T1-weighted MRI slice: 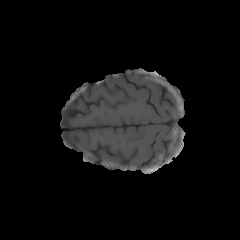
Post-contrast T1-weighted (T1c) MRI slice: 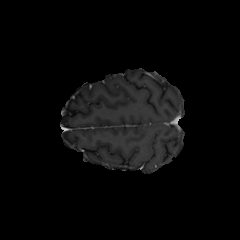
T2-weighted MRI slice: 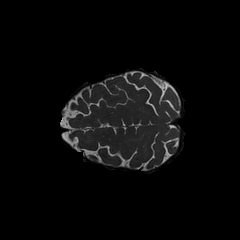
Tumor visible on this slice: no